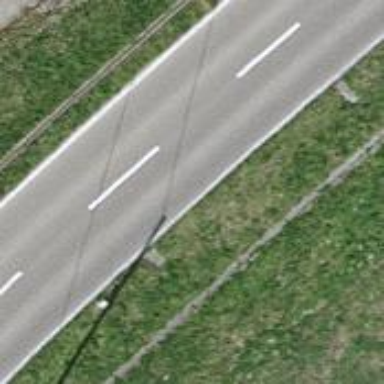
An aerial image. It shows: Asphalt road classified as primary highway.